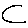
Label: moon